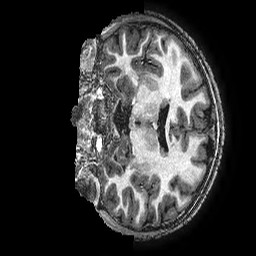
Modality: T1w
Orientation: coronal
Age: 13
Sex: male
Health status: ill
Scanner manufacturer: ge
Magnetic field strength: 3 T
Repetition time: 0.00766 s
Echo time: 0.003476 s